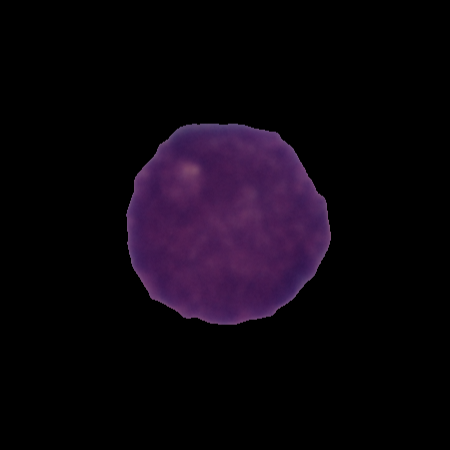
Label: cancer